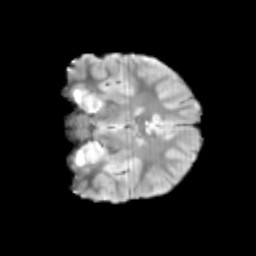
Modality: T2w
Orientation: coronal
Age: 9
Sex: female
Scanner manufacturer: siemens
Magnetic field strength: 3 T
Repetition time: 3.8 s
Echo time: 0.07 s